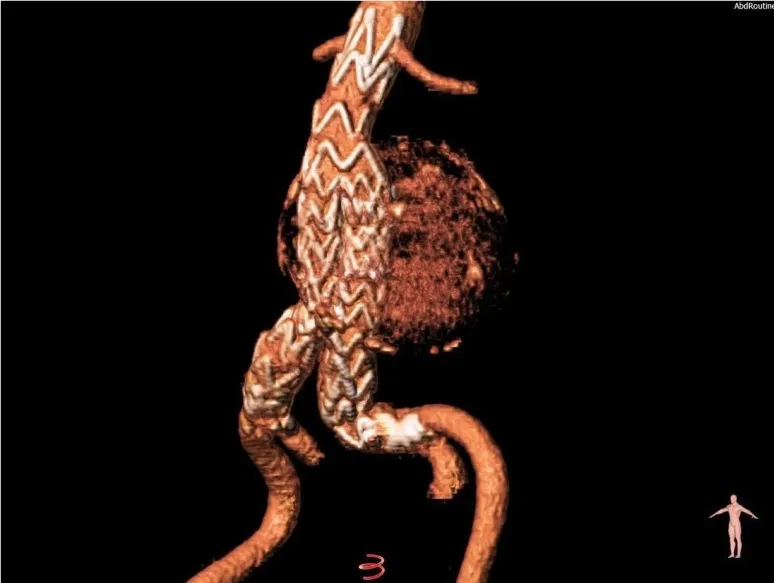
Volume-rendering reconstruction of the aneurysm after the implantation of a modular nitinol-based endograft (Bolton Medical, Barcelona, Spain).
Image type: radiology (ct)